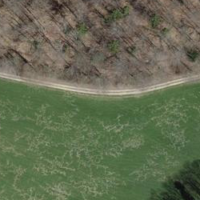
EUNIS habitat code: 44
Species observed at this site:
Lathyrus vernus
Melittis melissophyllum